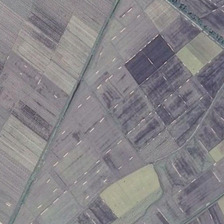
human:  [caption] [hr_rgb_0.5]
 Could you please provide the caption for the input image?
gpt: it is a large piece of farmland .

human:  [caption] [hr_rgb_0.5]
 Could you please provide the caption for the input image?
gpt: the farmland coloured with light green and grey is divided into many parts by footpaths .

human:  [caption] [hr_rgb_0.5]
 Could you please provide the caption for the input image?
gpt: the farmland coloured with light green and grey is divided into many parts by footpaths .

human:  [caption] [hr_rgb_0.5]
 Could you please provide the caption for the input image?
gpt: it is a large piece of farmland .

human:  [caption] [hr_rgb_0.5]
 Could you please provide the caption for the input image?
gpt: it is a large piece of farmland .